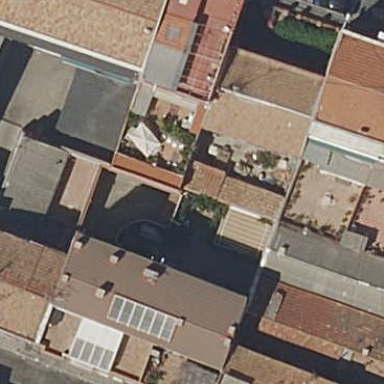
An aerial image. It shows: Detached building.